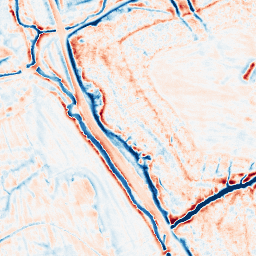
Category: edge_preserving
Decomposition family: bilateral
Decomposition parameters: d: 15
sigma_color: 100
sigma_space: 150
Upsampling method: cubic_catmull_rom
Upsampling parameters: scale: 8
Upsampling scale: 8